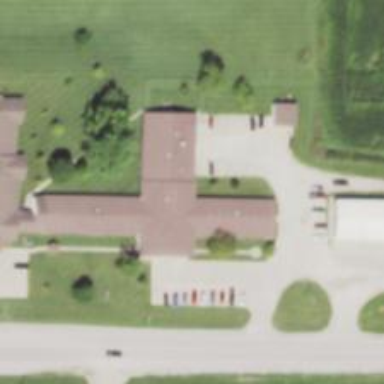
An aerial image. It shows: Nursing home.